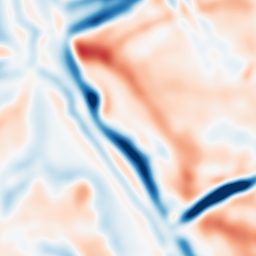
Category: multiscale
Decomposition family: dog
Decomposition parameters: sigma_low: 5
sigma_high: 10
Upsampling method: bspline
Upsampling parameters: scale: 4
Upsampling scale: 4